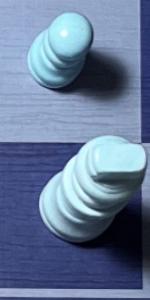
Label: King_White